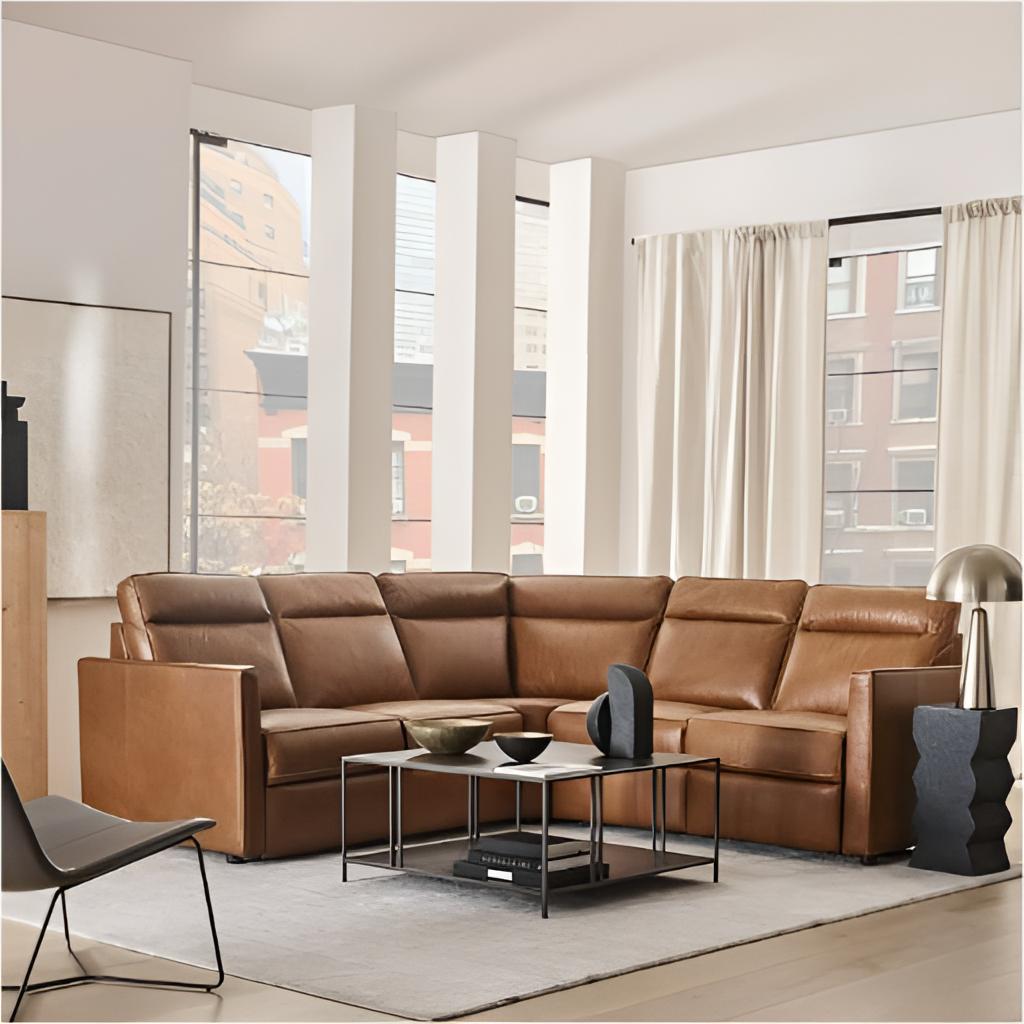
leather sectional sofa, living room, paint wallpaper, with solid pattern, contemporary, beige wood flooring, with plank pattern